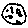
Label: moon